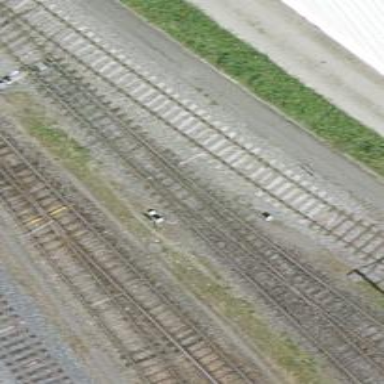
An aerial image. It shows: Railway switch.